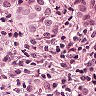
Metastatic tissue present: yes